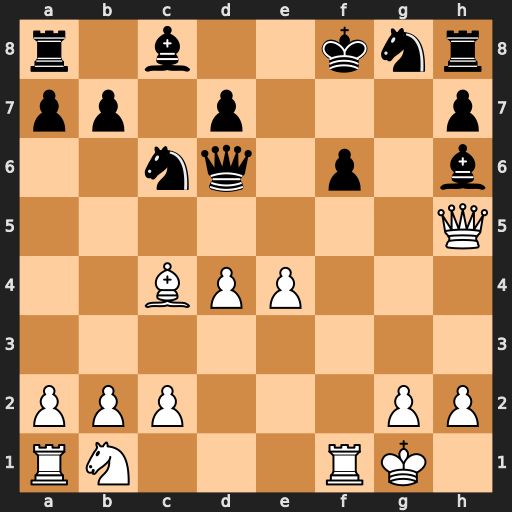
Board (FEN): r1b2knr/pp1p3p/2nq1p1b/7Q/2BPP3/8/PPP3PP/RN3RK1
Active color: w
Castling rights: -
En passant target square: -
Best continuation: Qf7#